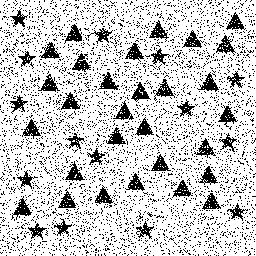
Squares: 0
Triangles: 29
Stars: 15
Total shapes: 44